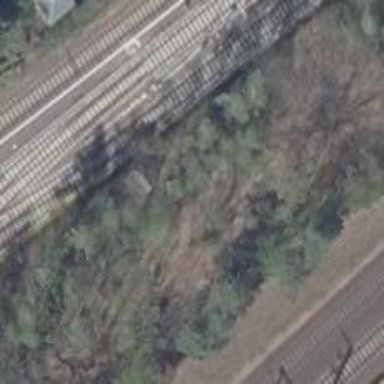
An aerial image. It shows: Abandoned electrified railway with historical significance.